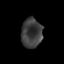
Tissue: prostate
Cell type: B cells
Senescence score: 0.3416
Nuclear area (px): 602
Mean DAPI intensity: 61.297